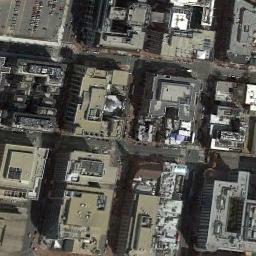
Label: commercial_area